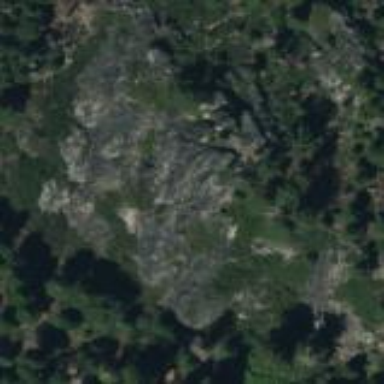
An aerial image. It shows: Landscape dominated by bare rock.